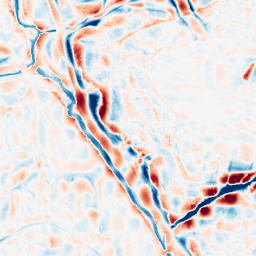
Category: wavelet
Decomposition family: wavelet_biorthogonal
Decomposition parameters: wavelet: bior4.4
level: 4
Upsampling method: regularized
Upsampling parameters: scale: 4
lambda_reg: 0.01
Upsampling scale: 4